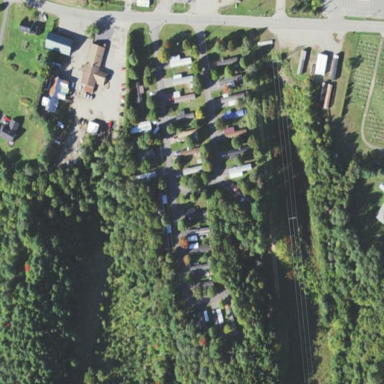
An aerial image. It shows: Residential area designated as trailer park.